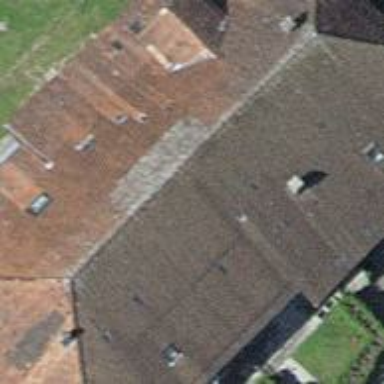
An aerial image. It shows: Half-hipped roof building.